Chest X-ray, PA view. Patient: 22 years old, sex F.
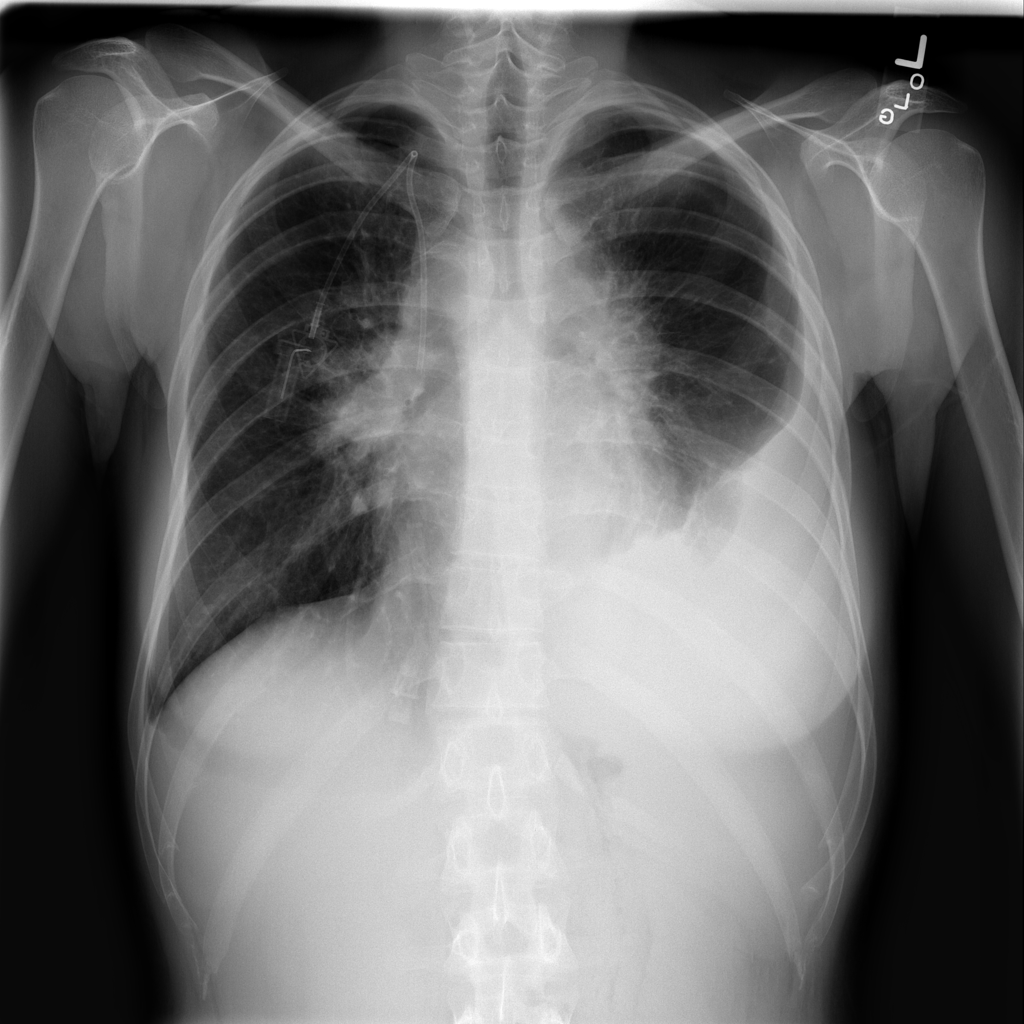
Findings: Effusion